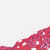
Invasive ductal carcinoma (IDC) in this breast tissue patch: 0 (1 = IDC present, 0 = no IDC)